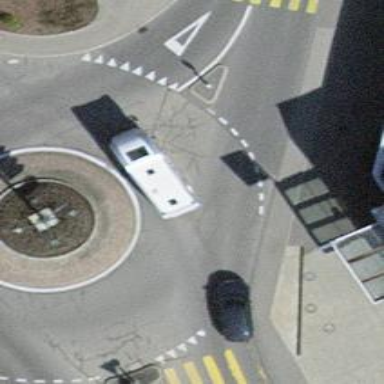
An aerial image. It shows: Secondary road around roundabout.